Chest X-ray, AP view. Patient: 28 years old, sex M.
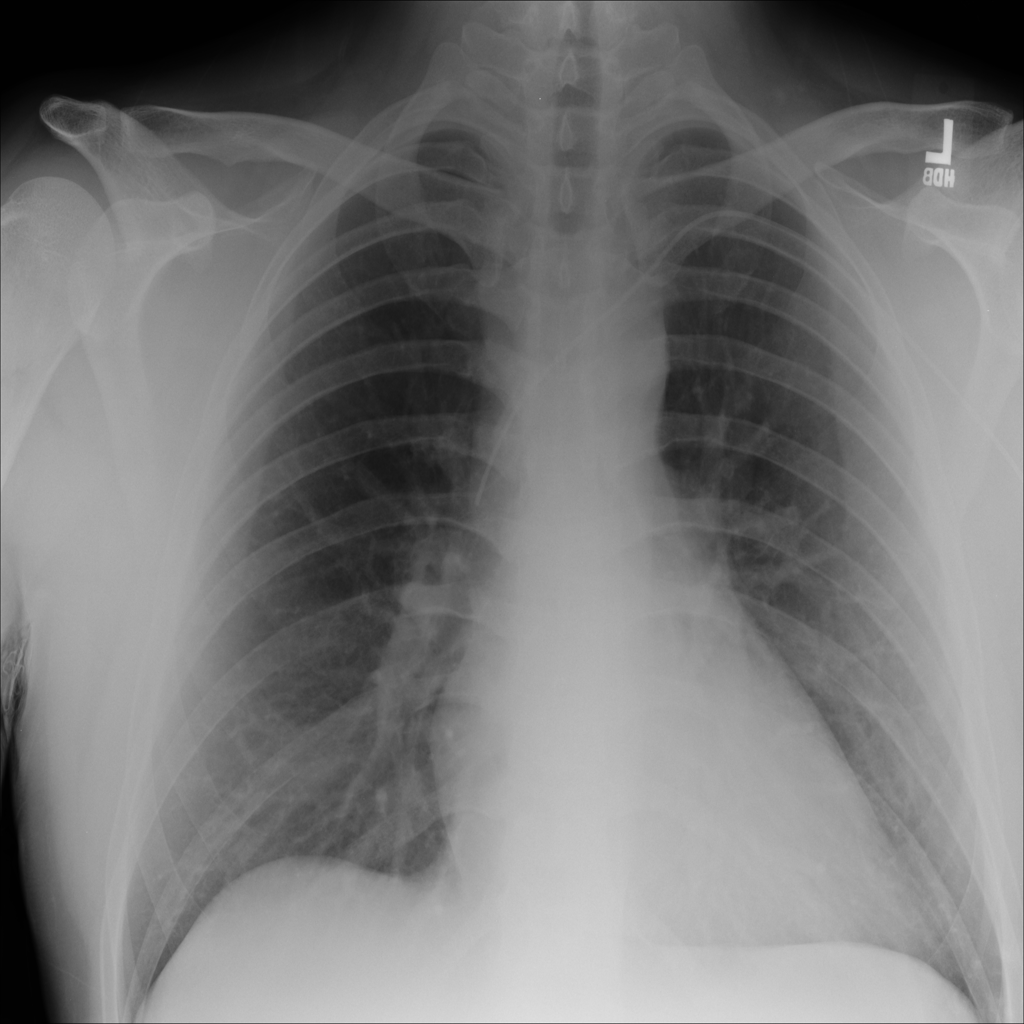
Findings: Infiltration